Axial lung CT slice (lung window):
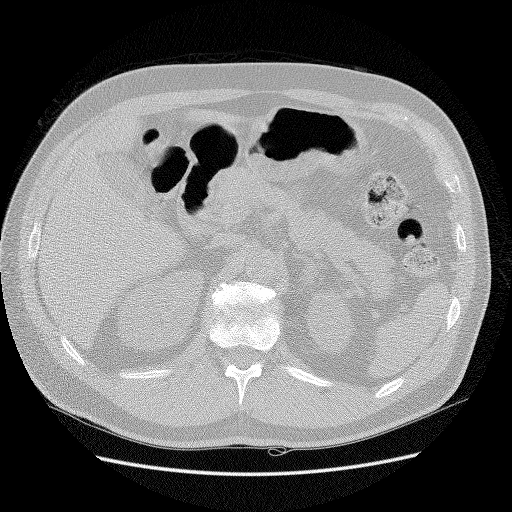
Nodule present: no